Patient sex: M
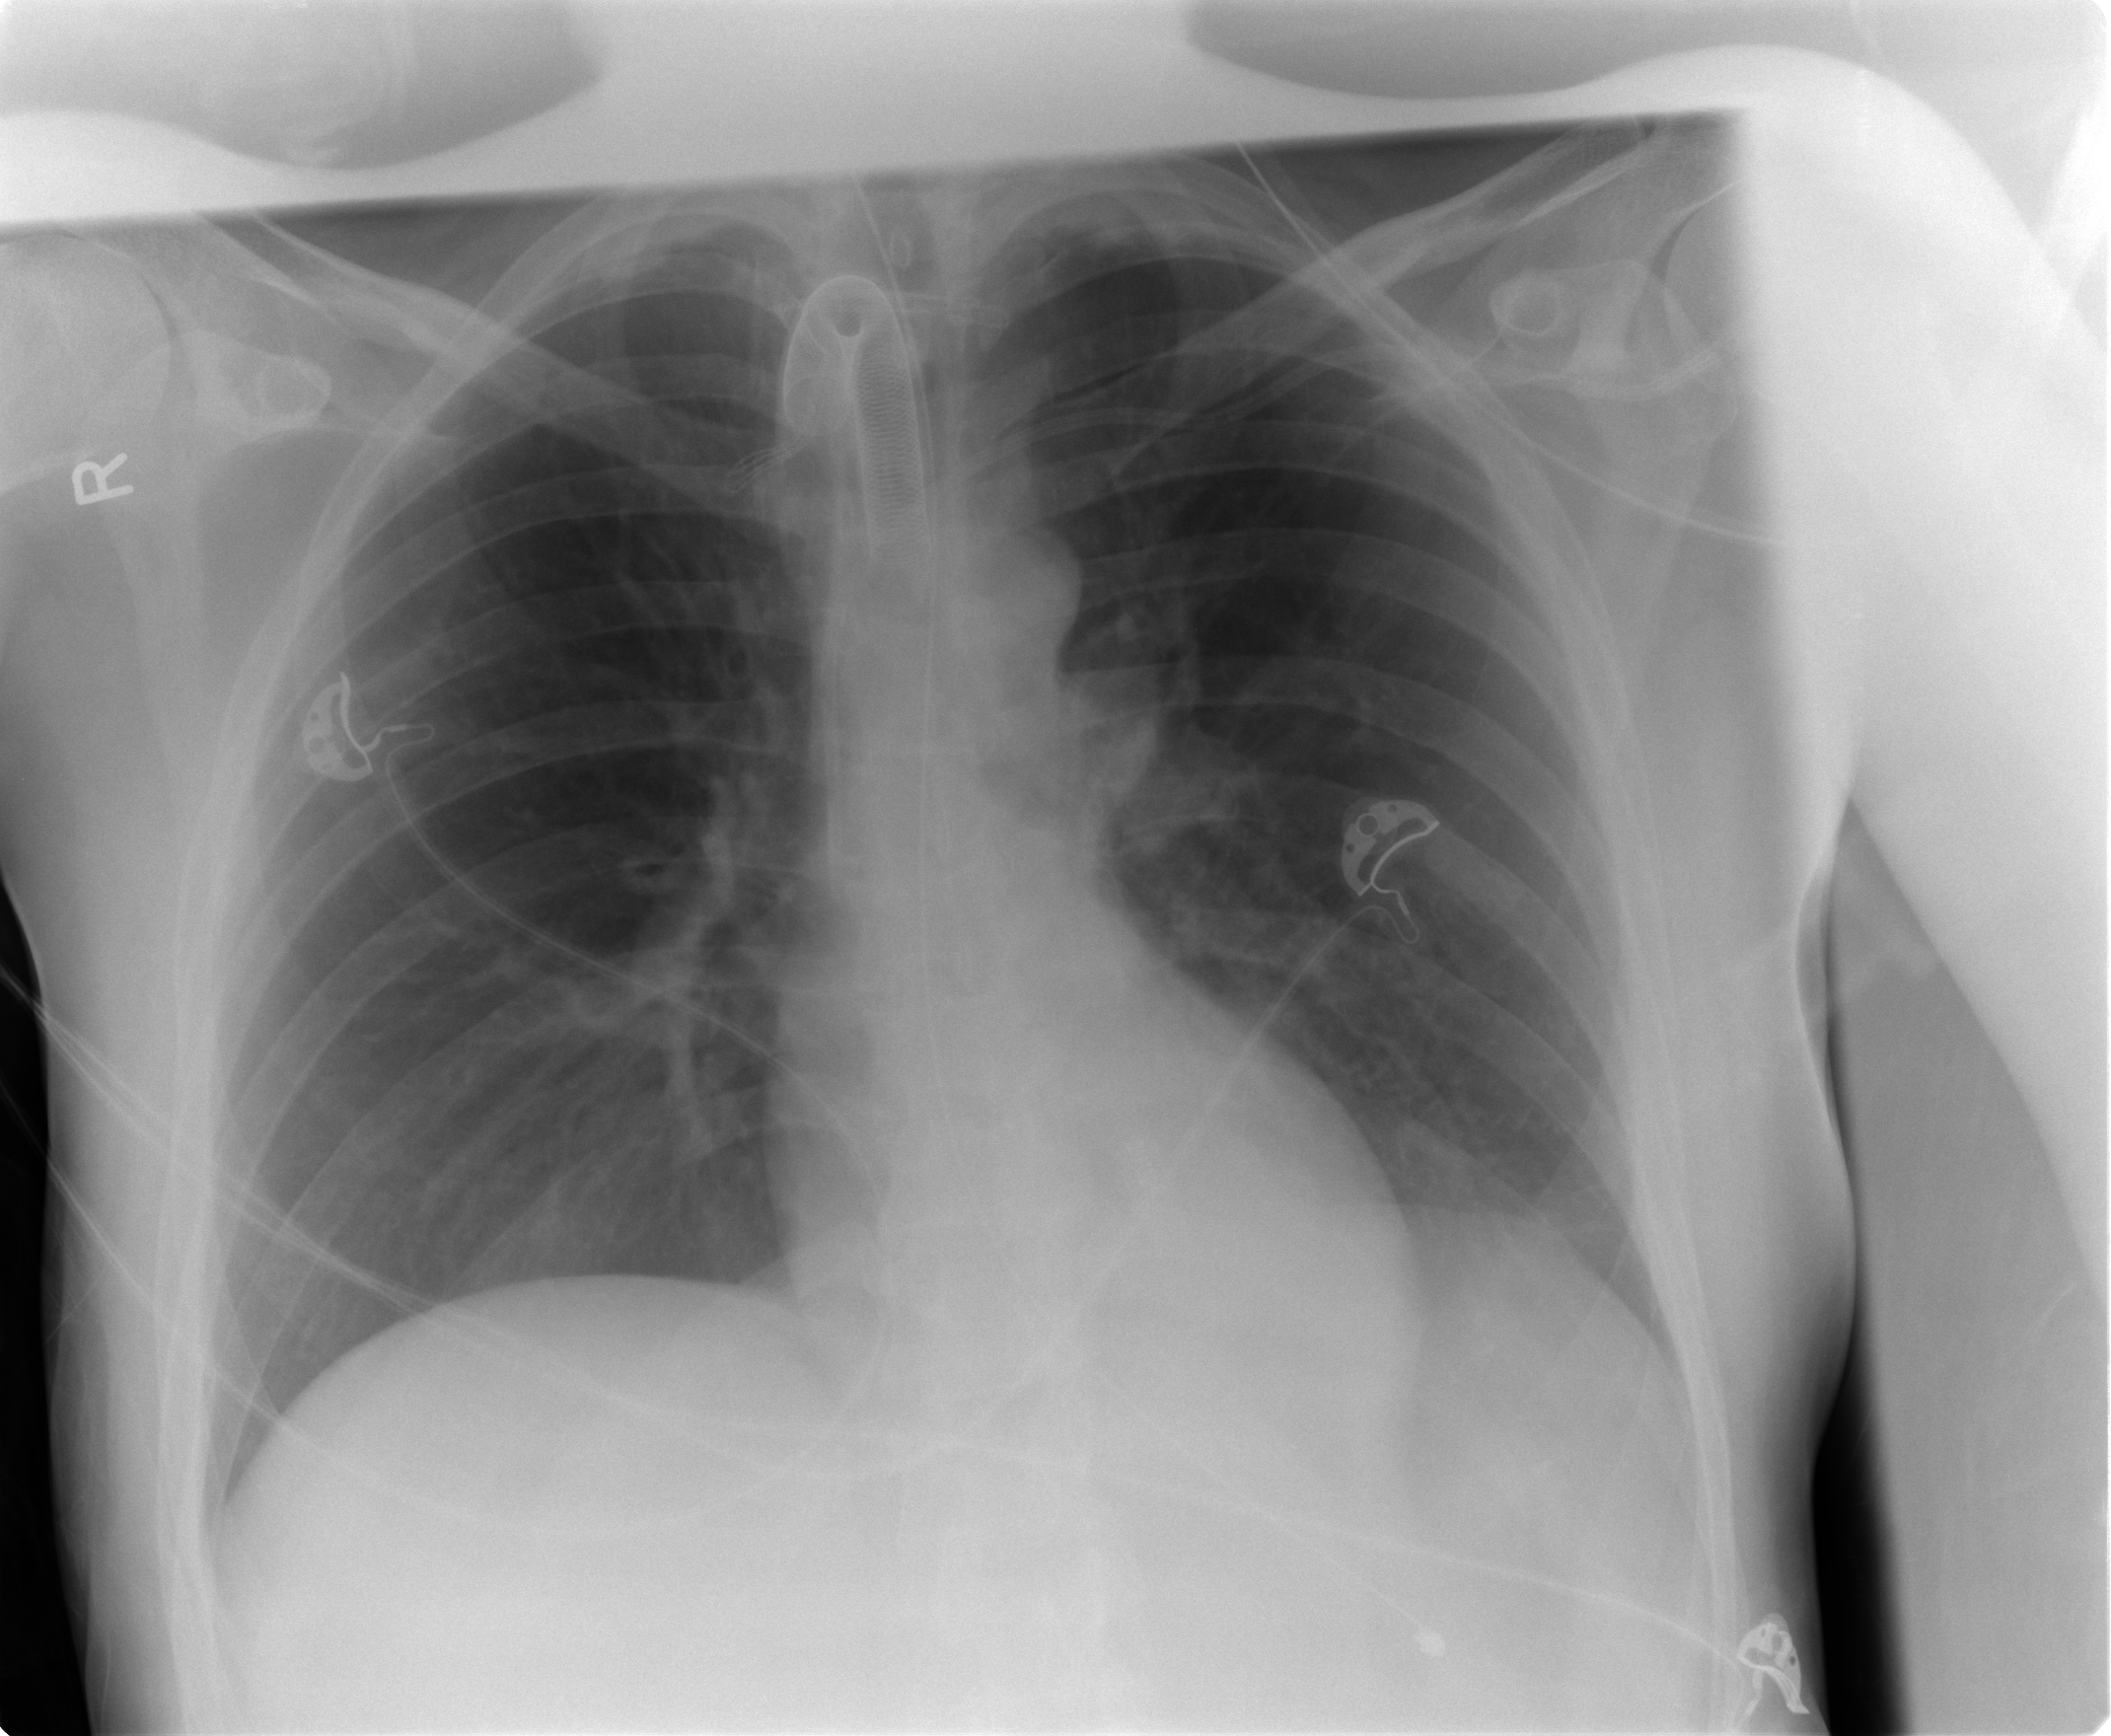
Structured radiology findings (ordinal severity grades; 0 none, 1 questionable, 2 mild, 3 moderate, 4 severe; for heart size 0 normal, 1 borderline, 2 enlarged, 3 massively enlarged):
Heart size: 0
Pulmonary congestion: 2
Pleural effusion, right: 0
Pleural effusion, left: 0
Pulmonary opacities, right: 0
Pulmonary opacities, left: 0
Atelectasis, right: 0
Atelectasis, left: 0